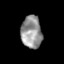
Tissue: skin
Cell type: T cells
Senescence score: 0.2614
Nuclear area (px): 654
Mean DAPI intensity: 150.635